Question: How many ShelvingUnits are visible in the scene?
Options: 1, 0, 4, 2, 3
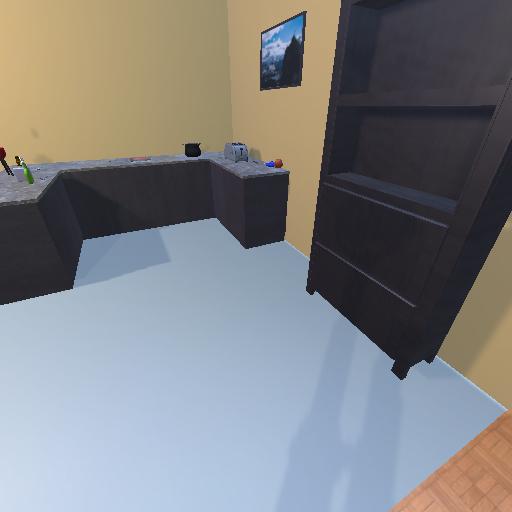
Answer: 1